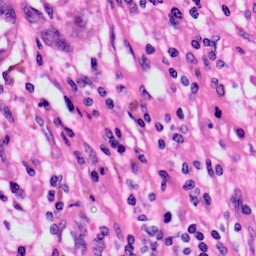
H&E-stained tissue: Skin